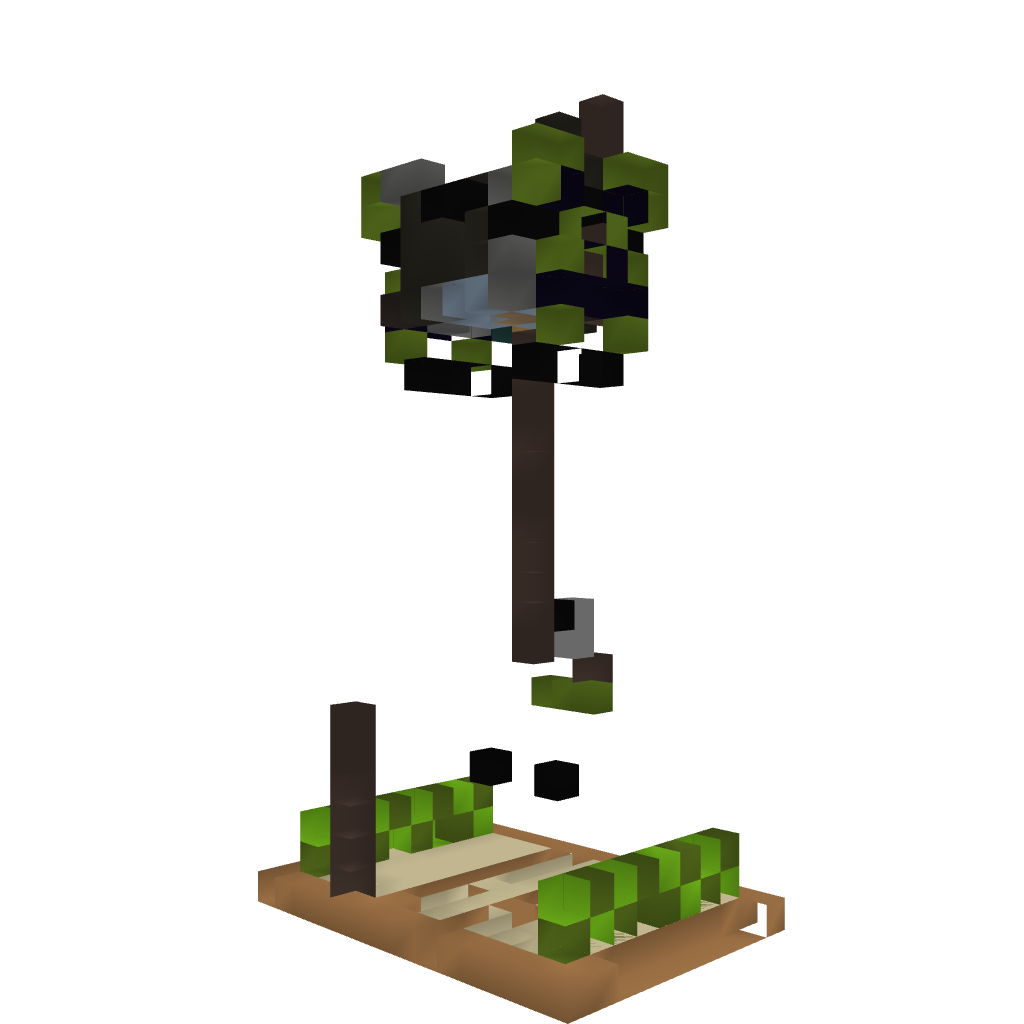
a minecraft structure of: creeper